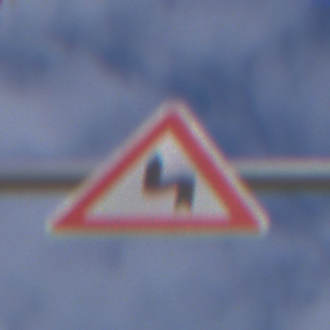
Verkehrszeichen: DoppelkurveZunaechstLinks
Umgebung: Outdoor, Nature
Tageszeit: Midday
Wetter: PartlyCloudy
Licht: Natural
Jahreszeit: NotSpecified
Kontrast: MediumContrast